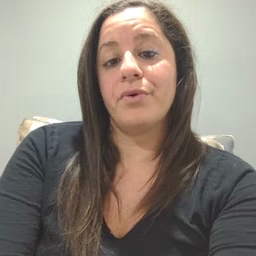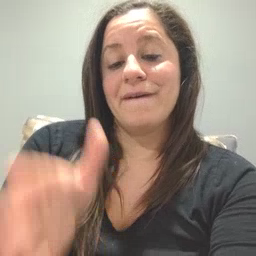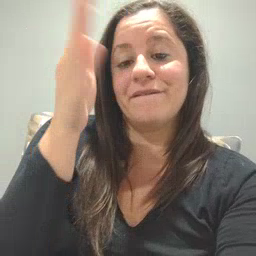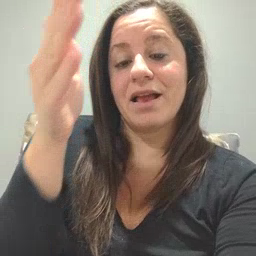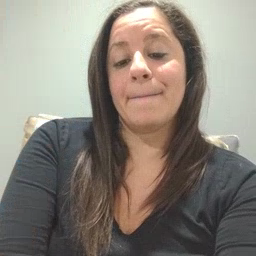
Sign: flag